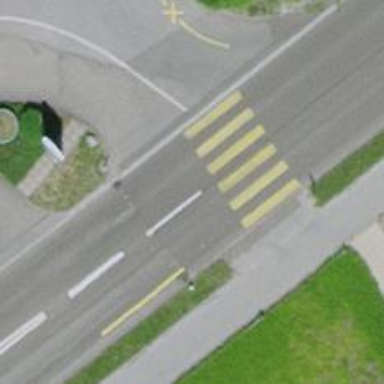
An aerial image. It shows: Marked road crossing.